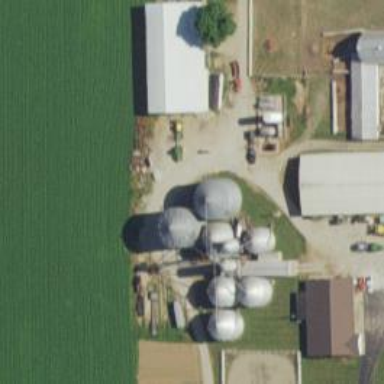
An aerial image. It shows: Silo.